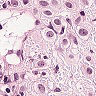
Metastatic tissue present: yes